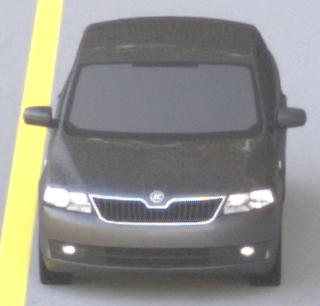
Make: Skoda
Model: Rapid
Detailed model: Rapid 1.2 Active Limousine
Model produced from: 2012/10
Model produced until: 2015/04
Doors: 5
Color: gray
Road condition: dry road
Daytime: morning or afternoon
Contrast: medium contrast